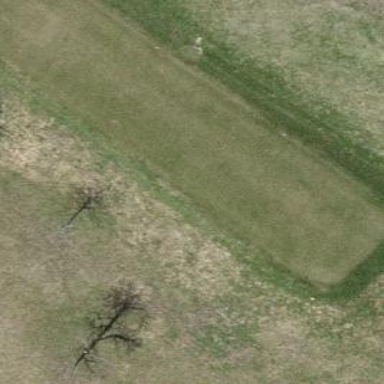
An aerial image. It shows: Grassy area designated as golf tee.